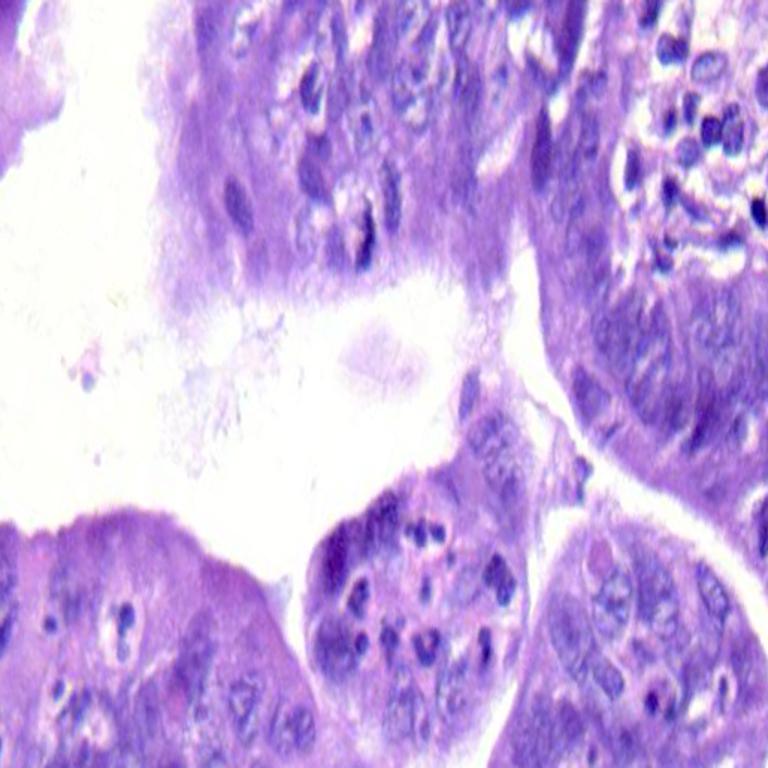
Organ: colon
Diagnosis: adenocarcinomas